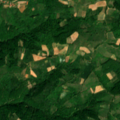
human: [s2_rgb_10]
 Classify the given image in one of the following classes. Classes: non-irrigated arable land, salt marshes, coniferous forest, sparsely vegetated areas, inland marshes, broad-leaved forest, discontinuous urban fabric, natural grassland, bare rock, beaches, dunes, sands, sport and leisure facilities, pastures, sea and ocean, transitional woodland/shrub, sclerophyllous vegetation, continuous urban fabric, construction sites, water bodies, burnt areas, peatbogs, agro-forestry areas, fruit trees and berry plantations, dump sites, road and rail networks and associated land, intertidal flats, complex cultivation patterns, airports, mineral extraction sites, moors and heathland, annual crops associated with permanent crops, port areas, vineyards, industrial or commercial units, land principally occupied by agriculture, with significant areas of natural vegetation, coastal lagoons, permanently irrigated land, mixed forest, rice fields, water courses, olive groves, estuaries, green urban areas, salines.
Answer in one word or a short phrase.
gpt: land principally occupied by agriculture, with significant areas of natural vegetation, broad-leaved forest